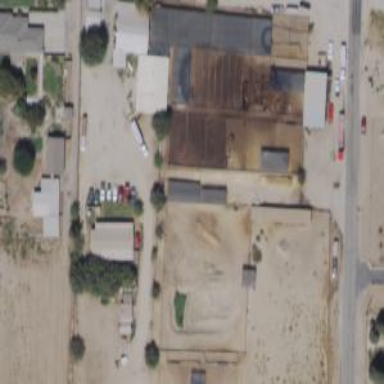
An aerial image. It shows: Feedlot within farmyard.